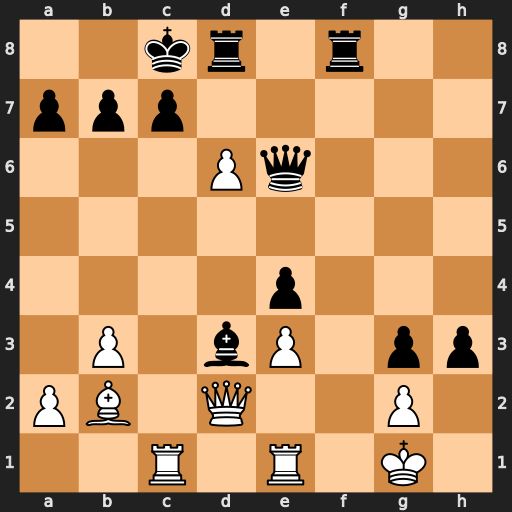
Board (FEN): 2kr1r2/ppp5/3Pq3/8/4p3/1P1bP1pp/PB1Q2P1/2R1R1K1
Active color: w
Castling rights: -
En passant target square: -
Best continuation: Qa5 Qxd6 Be5 b6 Bxd6